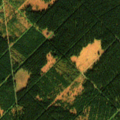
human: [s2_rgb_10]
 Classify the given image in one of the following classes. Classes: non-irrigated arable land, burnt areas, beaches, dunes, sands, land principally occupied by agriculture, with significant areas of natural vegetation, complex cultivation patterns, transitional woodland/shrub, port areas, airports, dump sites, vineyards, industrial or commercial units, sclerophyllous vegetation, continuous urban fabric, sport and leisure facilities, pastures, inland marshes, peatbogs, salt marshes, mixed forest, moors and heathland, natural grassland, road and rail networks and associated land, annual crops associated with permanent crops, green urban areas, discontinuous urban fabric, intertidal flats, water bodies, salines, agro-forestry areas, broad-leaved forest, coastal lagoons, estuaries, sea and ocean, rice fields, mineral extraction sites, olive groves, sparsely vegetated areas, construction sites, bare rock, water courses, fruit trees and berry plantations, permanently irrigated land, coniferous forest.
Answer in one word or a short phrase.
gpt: coniferous forest, transitional woodland/shrub